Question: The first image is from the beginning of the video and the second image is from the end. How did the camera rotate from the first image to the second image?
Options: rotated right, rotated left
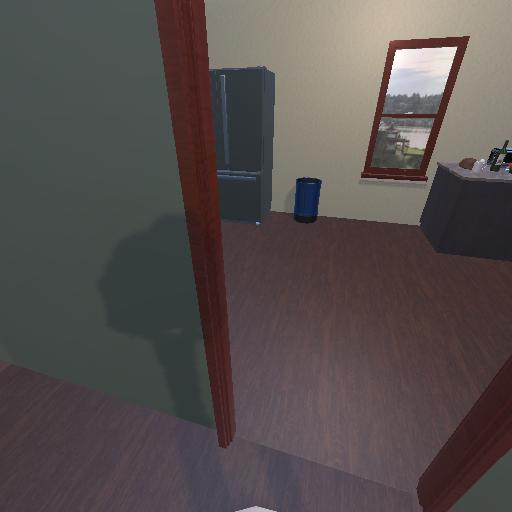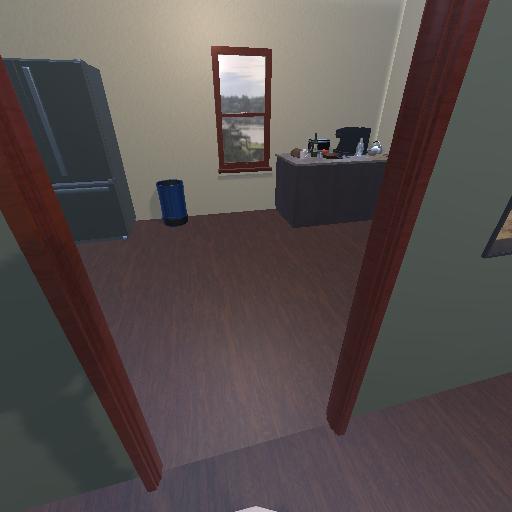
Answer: rotated right